Interaction volume radius: 5 \u00c5
Interaction volume height: 15 \u00c5
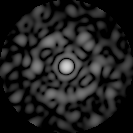
Disorder parameter: 0.7787